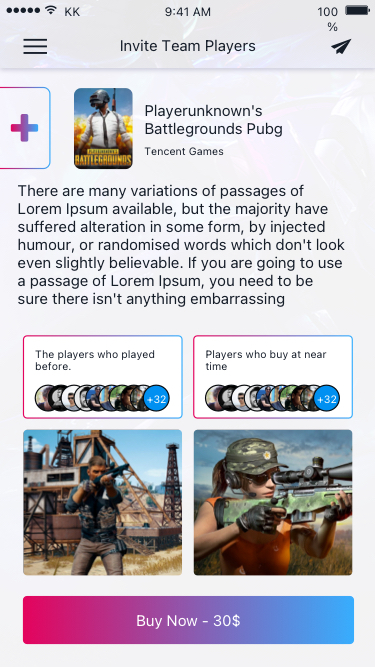
Text in this UI design:
Buy Now - 30$
Playerunknown's Battlegrounds Pubg
Tencent Games
There are many variations of passages of Lorem Ipsum available, but the majority have suffered alteration in some form, by injected humour, or randomised words which don't look even slightly believable. If you are going to use a passage of Lorem Ipsum, you need to be sure there isn't anything embarrassing
The players who played before.
+32
Players who buy at near time
+32
Invite Team Players
9:41 AM
KK
100%